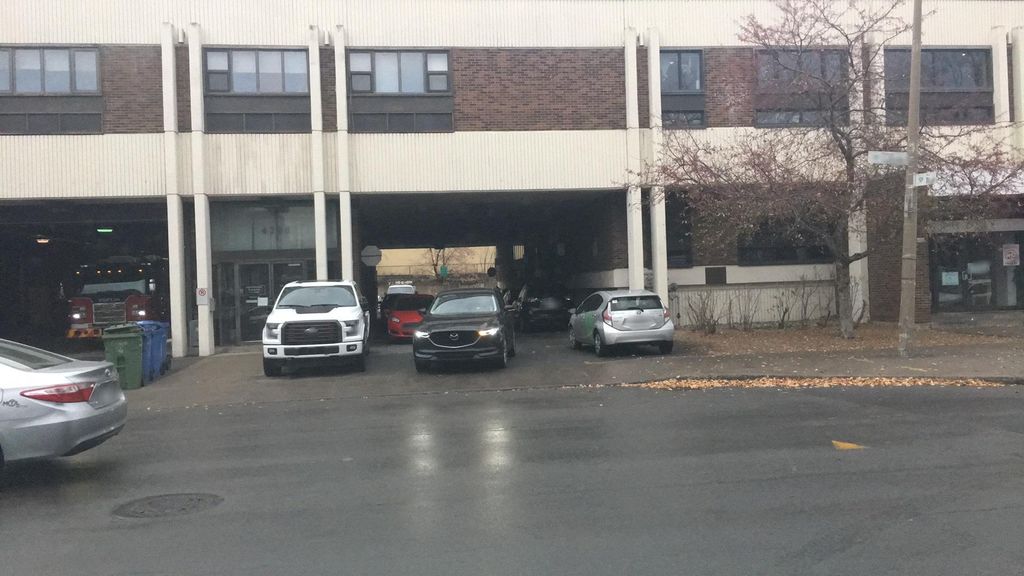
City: montreal